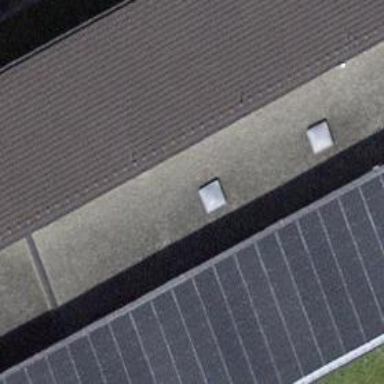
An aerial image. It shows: School building.